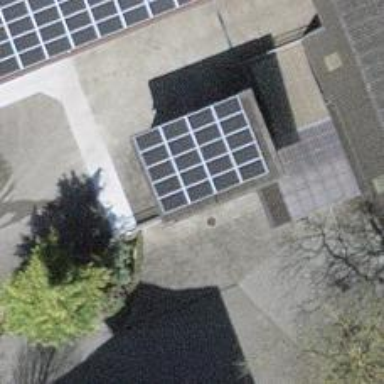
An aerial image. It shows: Solar power generator utilizing photovoltaic technology with solar photovoltaic panels.